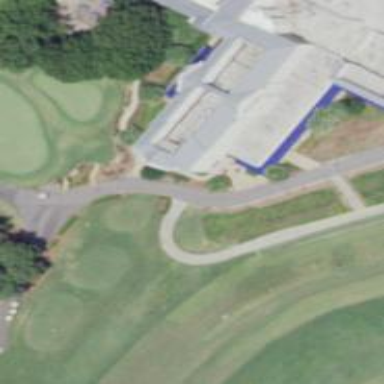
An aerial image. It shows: Path used for both walking and golf.